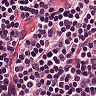
Metastatic tissue present: no